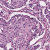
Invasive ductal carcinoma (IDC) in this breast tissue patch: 1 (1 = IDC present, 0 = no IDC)